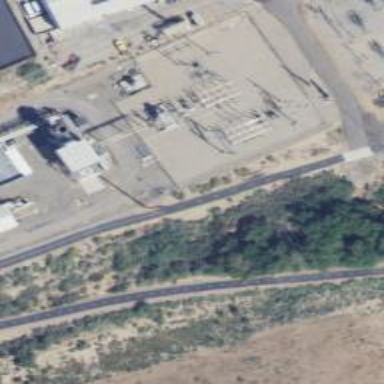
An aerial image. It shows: Power tower that serves as switch.